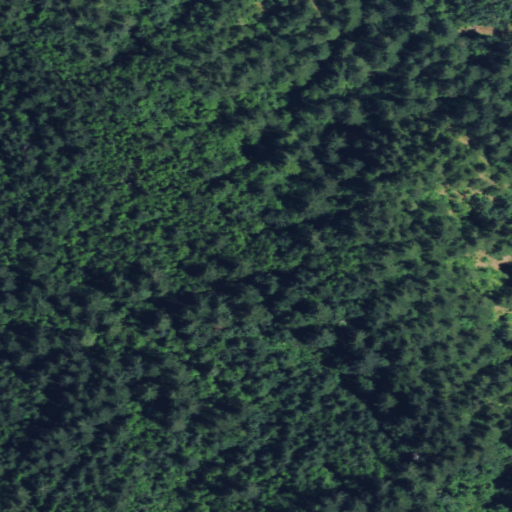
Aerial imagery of mountain in Washington named Archer Mountain containing evergreen forest, deciduous forest, mixed forest, and shrub